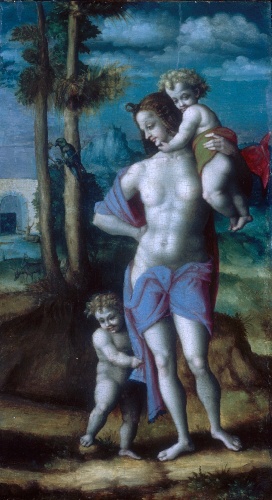
Title: Eve with Cain and Abel
Artist: Bachiacca (Francesco d'Ubertino Verdi)
Artist bio: Italian, Florence 1494–1557 Florence
Date: 1520s
Object type: Painting fragment
Classification: Paintings
Medium: Tempera and oil on wood
Dimensions: 15 3/4 x 9 1/4 in. (40 x 23.5 cm)
Department: European Paintings
Credit line: Gwynne Andrews Fund, 1938
Accession year: 1938
Repository: Metropolitan Museum of Art, New York, NY
Tags: Abel|Cain|Eve|Infants|Female Nudes